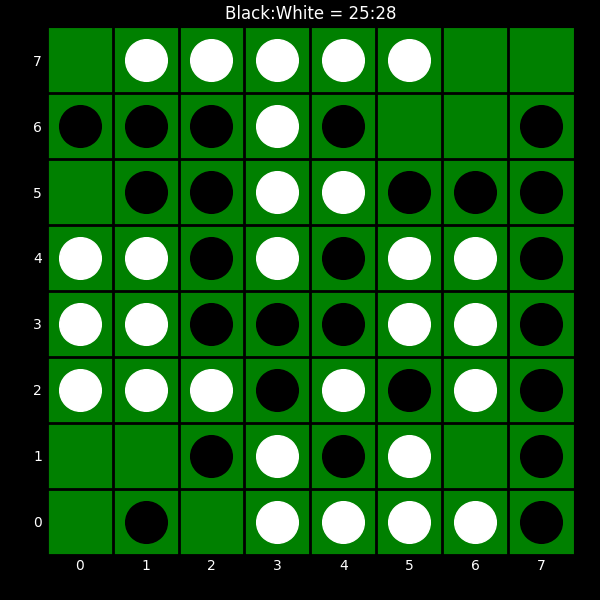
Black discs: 25
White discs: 28